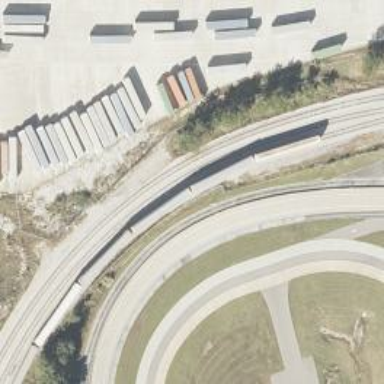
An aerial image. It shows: Rail spur service.